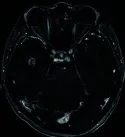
Brain MRIs of the patient revealed the size of BM lesion and PTBE. (15x17 to 12x9 mm). While peritumoral brain edema shrunk significantly.
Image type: radiology (mri)